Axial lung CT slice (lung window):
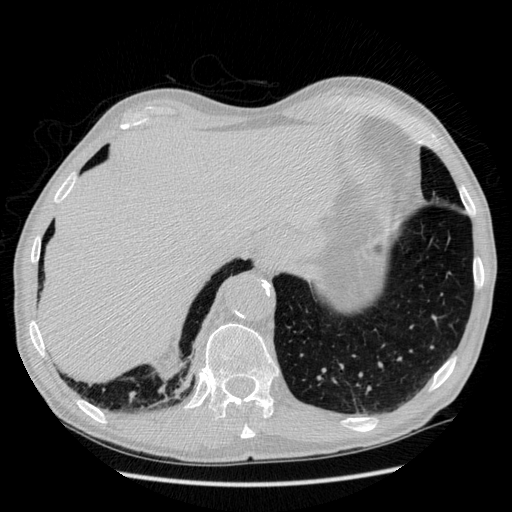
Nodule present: no